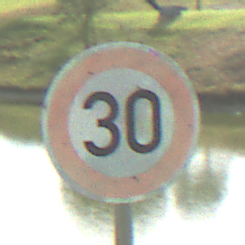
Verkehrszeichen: Geschwindigkeit30
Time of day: MorningAfternoon
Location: Outdoor (Nature)
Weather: PartlyCloudy
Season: NotSpecified
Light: Natural